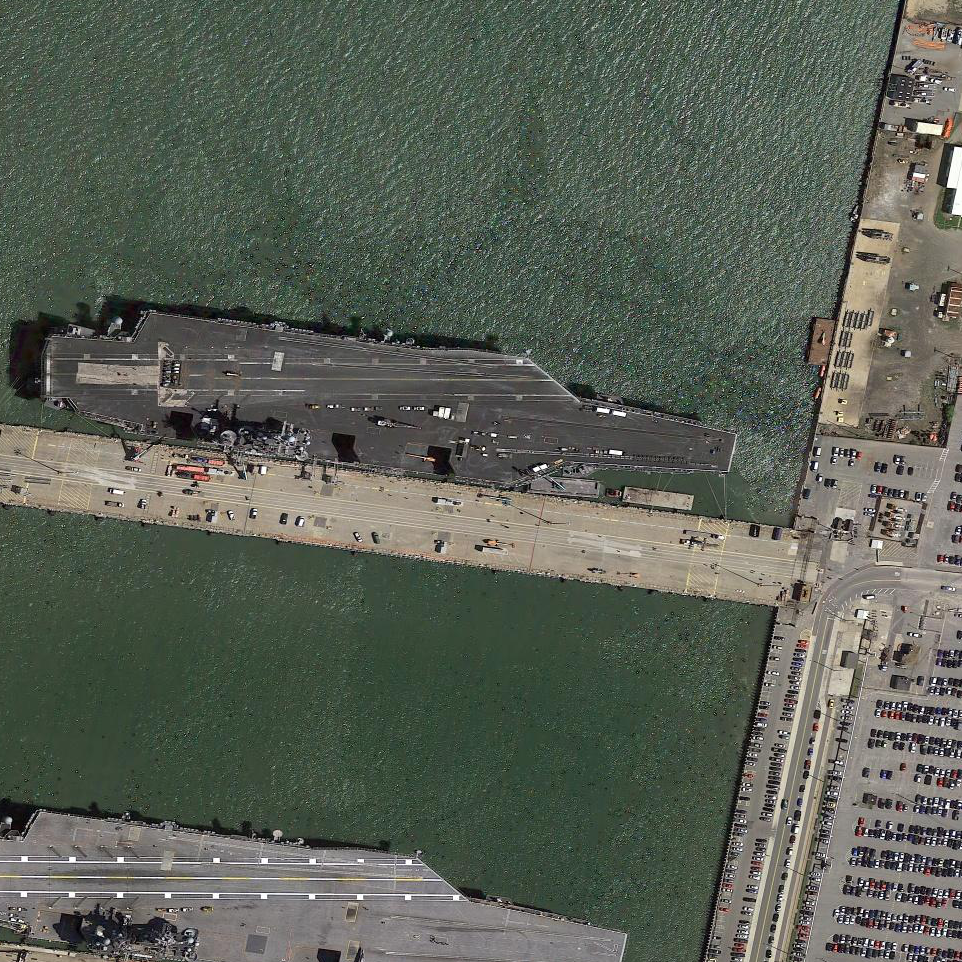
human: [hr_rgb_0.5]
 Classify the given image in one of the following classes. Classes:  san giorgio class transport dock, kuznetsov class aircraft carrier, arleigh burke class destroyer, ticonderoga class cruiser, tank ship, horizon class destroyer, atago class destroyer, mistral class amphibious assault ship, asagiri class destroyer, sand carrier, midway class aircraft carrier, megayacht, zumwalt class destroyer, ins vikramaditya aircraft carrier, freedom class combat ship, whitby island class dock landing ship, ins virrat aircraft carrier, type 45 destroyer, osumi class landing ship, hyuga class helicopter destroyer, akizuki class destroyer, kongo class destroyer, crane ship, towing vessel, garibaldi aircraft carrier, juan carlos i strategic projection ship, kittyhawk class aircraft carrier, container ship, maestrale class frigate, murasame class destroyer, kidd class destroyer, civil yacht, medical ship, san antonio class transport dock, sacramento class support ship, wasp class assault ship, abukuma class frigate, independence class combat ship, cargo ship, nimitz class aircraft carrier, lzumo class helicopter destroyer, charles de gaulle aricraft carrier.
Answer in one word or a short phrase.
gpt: Nimitz class aircraft carrier